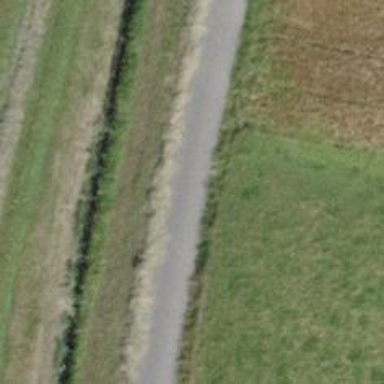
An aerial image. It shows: Unclassified road with asphalt surface. It is used for agricultural purposes and allows only agricultural vehicles like motorcars. No sidewalks are present along the road.